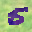
Label: 5